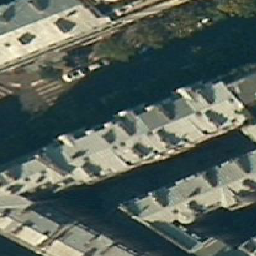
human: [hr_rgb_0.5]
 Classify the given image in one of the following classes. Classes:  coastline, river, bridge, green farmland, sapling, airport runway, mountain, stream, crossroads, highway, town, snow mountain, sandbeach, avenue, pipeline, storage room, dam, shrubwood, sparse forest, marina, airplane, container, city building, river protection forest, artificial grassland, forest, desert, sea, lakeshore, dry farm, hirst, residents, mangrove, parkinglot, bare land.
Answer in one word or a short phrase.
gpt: city building